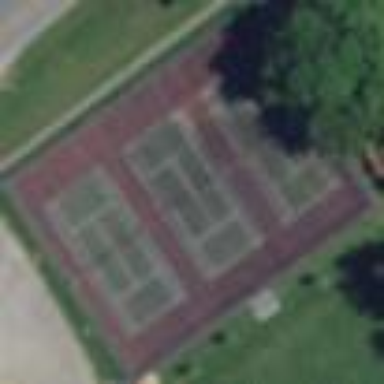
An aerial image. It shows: Tennis court in leisure pitch.